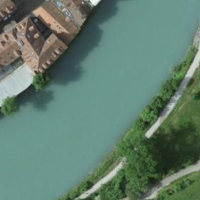
EUNIS habitat code: 53
Species observed at this site:
Corvus corone
Motacilla cinerea
Fagus sylvatica
Passer domesticus
Sylvia atricapilla
Turdus merula
Larus michahellis
Vespa crabro
Mergus merganser
Milvus milvus
Phoenicurus ochruros
Prunus spinosa
Cinclus cinclus